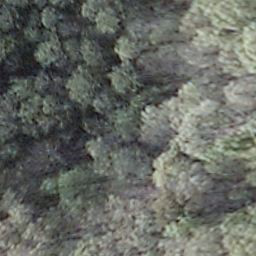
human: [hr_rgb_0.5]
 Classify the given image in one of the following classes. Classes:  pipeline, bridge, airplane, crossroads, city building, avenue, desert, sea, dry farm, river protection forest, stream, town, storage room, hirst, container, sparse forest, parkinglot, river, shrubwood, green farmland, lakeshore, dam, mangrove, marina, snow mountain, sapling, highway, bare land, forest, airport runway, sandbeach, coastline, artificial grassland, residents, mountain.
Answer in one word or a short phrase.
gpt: shrubwood